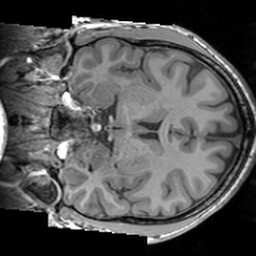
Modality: T1w
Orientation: coronal
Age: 31
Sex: male
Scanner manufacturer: siemens
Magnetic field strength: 3 T
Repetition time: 1.63 s
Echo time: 0.00311 s